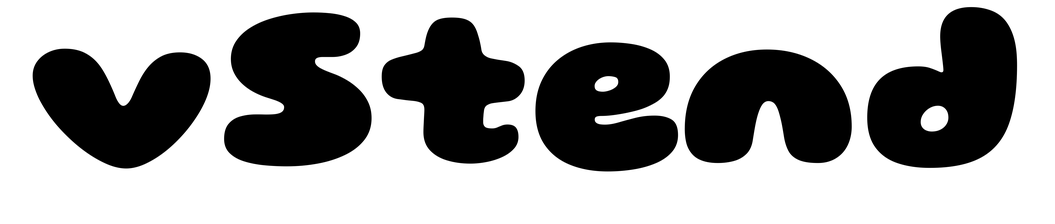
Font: Gluten_Black